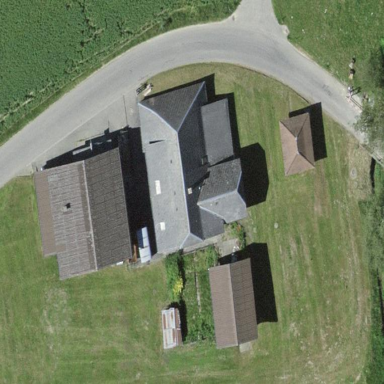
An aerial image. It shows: Farm building.